Question: So I have a table that looks like this:

I am trying to find the max date. So if a customer ID is 12431, I want to get the maximum date corresponding to that cust ID. There are multiple dates corresponding to each ID but I want the maximum date.
Ideally, I'd like two new columns like
'''
CustomerID Date
12431 01/10/2010
'''
I am not able to figure out the pivot or the formula that would do this. Would be grateful if someone could give me a hand.
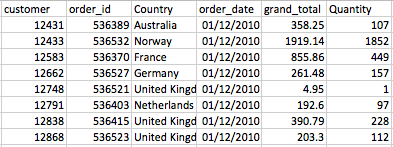
Answer: Create a pivot table, with 'customer' in the 'ROWS' and 'order_date' in the 'VALUES'.
Select (dropdown on Values field button) then choose to 'Max'